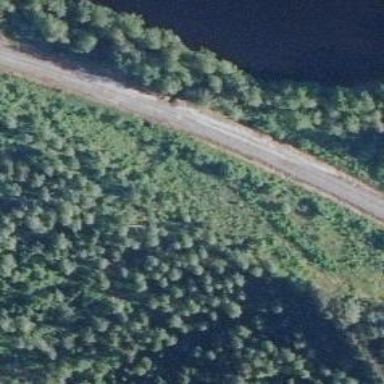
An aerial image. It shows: Railway track of B1 class.